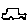
Label: car